Question: I have a query that returns something like this...
'''
EFFECTIVE_DATE END_DATE DESC SUBPART
4/10/2011 Dairy Products Processing L
4/10/2011 360 CMR 10.000
4/1/2011 4/9/2011 Dairy Products Processing A
4/1/2011 4/9/2011 Ferroalloy Manufacturing A
'''
I'm looking to get a query that returns that dataset like this...
'''
EFFECTIVE_DATE END_DATE DESC SUBPART
4/10/2011 Dairy Products Processing L
360 CMR 10.000
4/1/2011 4/9/2011 Dairy Products Processing A
Ferroalloy Manufacturing A
'''
Notice that the duplicate effective date( 4/10/2011 - {null} and 4/1/2011 - 4/9/2011) are suppressed when duplicated.
In response to @Justin Cave's answer,
Below is my query merged with Justin Cave's template. It's close, but its a little off. The dates and descriptions seem a little mixed up from what they're supposed to be (the data in the dataset should be like the one in . I think it may have something to do with my ordering but I'm not sure.
'''
SELECT (CASE WHEN effective_date = prior_effective_date
THEN null
ELSE effective_date
END) effective_date,
(CASE WHEN end_date = prior_end_date
THEN null
ELSE end_date
END) end_date,
cfr_part_desc ,
cfr_subpart
FROM
(SELECT c.effective_date,
lag(c.effective_date) over (order by c.effective_date desc, cpl.cfr_part_desc asc) prior_effective_date,
c.end_date,
lag(c.end_date) over (order by c.effective_date desc, cpl.cfr_part_desc asc) prior_end_date,
cpl.CFR_PART_DESC as cfr_part_desc,
cd.CFR_SUBPART as cfr_subpart
from table1 c
inner join table2 cd ON c.IND_ID = cd.IND_ID
AND cd.EFFECTIVE_DATE = c.EFFECTIVE_DATE
inner join table3 cpl on cd.CFR_PART_L_S = cpl.CFR_PART_L_S
inner join table4 f on c.ind_id = f.ind_id
inner join table5 p on f.ind_id = p.ind_id
where p.PERMIT_S = '4988'
order by c.effective_date desc, cpl.CFR_PART_DESC asc
);
'''

The incorrect data was due to ambiguously defining the column effective date. The query above now works correctly.
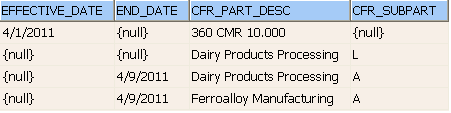
Answer: I think you're looking for something like this using analytic functions. It's not clear to me how the result set is ordered, so you'll have to fill that in. You'll also probably be able to combine the analytic function into your query rather than adding a third level of nesting.
'''
SELECT (CASE WHEN effective_date = prior_effective_date
THEN null
ELSE effective_date
END) effective_date,
(CASE WHEN end_date = prior_end_date
THEN null
ELSE end_date
END) end_date,
description ,
subpart
FROM
(SELECT effective_date,
lag(effective_date) over
(order by effective_date desc, description asc) prior_effective_date,
end_date,
lag(end_date) over
(order by effective_date desc, description asc) prior_end_date,
desc,
subpart
FROM <<your query>>)
'''